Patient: sex F, age 82
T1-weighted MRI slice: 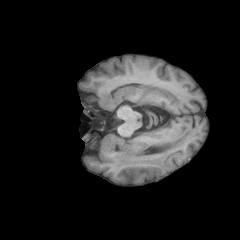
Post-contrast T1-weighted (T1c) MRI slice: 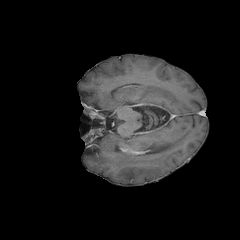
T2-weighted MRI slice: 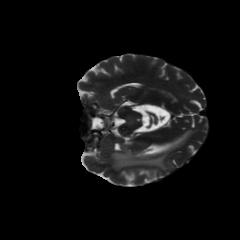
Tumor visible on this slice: yes
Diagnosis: Glioblastoma, IDH-wildtype
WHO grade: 4